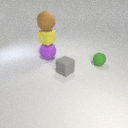
small green rubber sphere to the right of large purple rubber sphere